Question: I have done a hough line detection using the below mentioned code:
'''
convert image.jpg -threshold 90% -canny 0x1+10%+30% \( +clone -background none -fill red -stroke red -strokewidth 2 -hough-lines 5x5+80 -write lines.mvg \) -composite hough.png
'''
And I wrote the details of the line in a .mvg file. the .mvg file contents are as shown below:
'''
# Hough line transform: 5x5+80
viewbox 0 0 640 360
line 448.256,0 473.43,360 # 104
line 0,74.5652 640,29.8121 # 158
line 0,289.088 640,244.335 # 156
line 0,292.095 640,247.342 # 133
line 154.541,0 179.714,360 # 125
line 151.533,0 176.707,360 # 145
'''
And check here the output hough.png file.

1. What does #104, #158, #156... stands for, I guess they are line numbers. If so why they are numbered in such a way?
2. Also I would like to know how the co-ordinates has been assigned.
It will be really helpful if I can get an explanation for the contents in .mvg file.
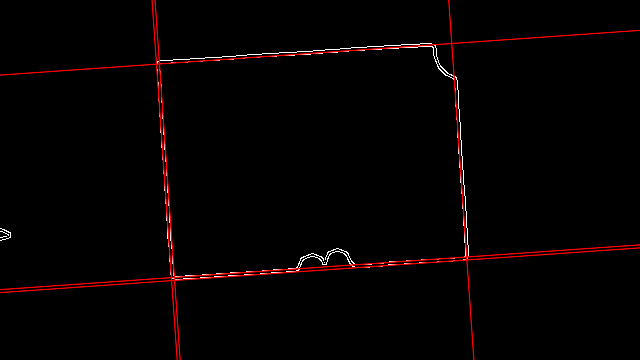
Answer: The '# <number>' is the 'maxima' value. It defaults to 'count', which is set by 'line_count', and in returned influenced by 'threshold' you specified. The number will decrease if the matrix element count is greater than previous height/width iteration. So... If you give it a threshold of '-hough-lines 5x5+80', then 'line 448.256,0 473.43,360 # 104' was found about 24 pixels(or lines?) past the threshold. The next iteration would drop the 'maxima' below the '80' threashold, so we stop comparing the matrix elements.
> Also I would like to know how the co-ordinates has been assigned.
I can only answer this by pseudo-quoting the source code, but it's basic trigonometry.
'''
if ((x >= 45) %% (x <= 135)) {
y = (r-x cos(t))/sin(t)
else {
x = (r-y cos(t))/sin(t)
}
where r is defined as y - midpoint element matrix height
where t is defined as x + midpoint rows
'''
Find out more in the 'HoughLineImage' method located in 'feature.c'